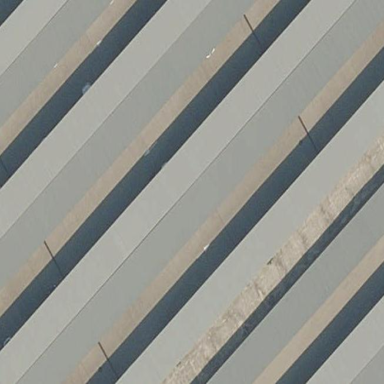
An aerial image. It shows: Carport structure.